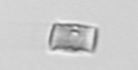
Label: Bacillariophyceae_morphotype1